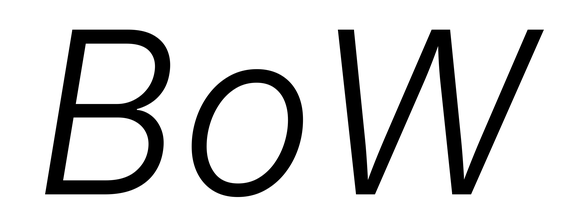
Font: Inter-Italic_Light_Italic